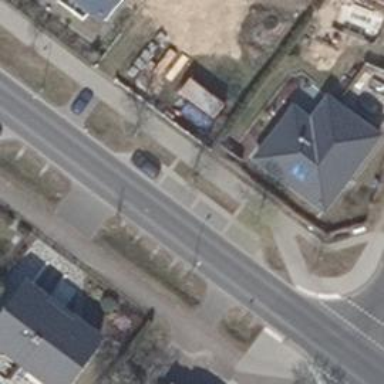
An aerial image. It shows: Street-side parking along residential area with paving stones surface. The parking spaces are oriented parallel to the street.